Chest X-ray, PA view. Patient: 65 years old, sex F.
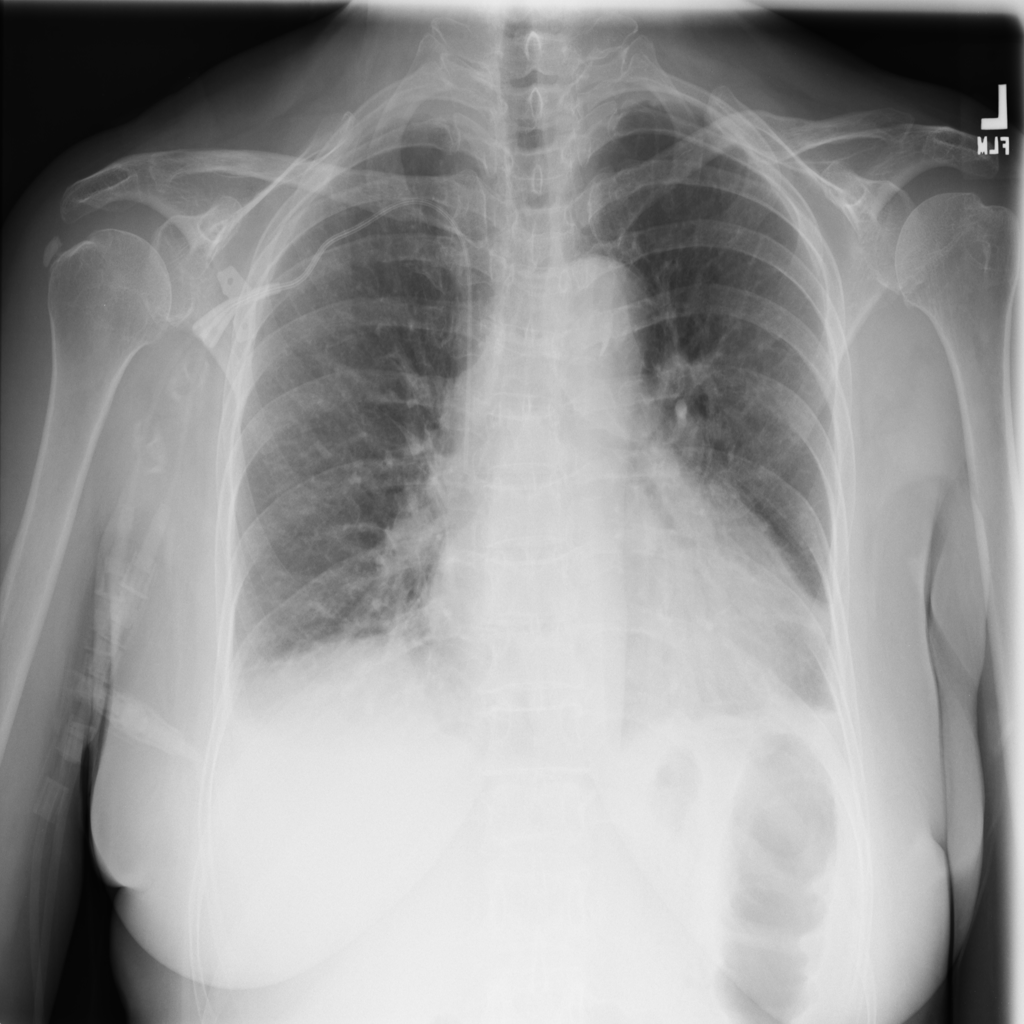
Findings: Atelectasis, Edema, Effusion, Infiltration